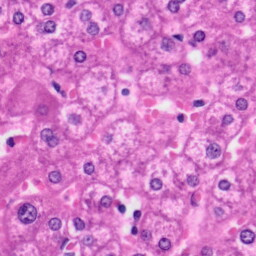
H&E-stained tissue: Liver